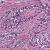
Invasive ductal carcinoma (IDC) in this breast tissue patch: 1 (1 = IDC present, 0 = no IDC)